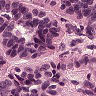
Metastatic tissue present: yes